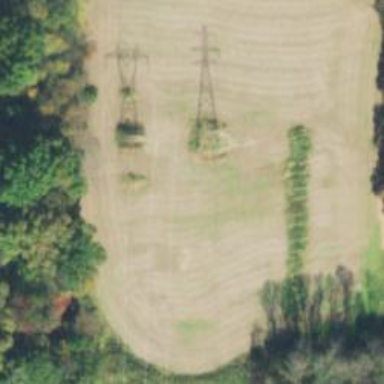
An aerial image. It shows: Lattice structure tower used for power transmission.